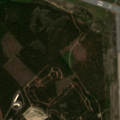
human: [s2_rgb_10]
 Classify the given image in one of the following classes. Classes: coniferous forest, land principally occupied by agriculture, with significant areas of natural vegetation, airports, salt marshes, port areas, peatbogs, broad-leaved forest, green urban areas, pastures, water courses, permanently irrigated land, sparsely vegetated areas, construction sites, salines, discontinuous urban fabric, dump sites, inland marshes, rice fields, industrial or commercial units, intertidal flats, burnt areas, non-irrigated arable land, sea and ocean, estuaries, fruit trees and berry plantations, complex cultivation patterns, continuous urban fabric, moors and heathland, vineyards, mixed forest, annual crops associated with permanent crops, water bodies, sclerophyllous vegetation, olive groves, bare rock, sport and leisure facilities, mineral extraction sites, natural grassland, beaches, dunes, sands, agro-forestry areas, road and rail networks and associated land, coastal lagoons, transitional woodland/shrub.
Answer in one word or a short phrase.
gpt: airports, mineral extraction sites, broad-leaved forest, coniferous forest, transitional woodland/shrub